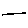
Label: line